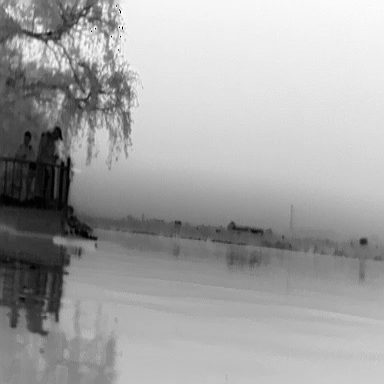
There are two objects shown in the infrared image, including a warship, and a canoe.